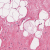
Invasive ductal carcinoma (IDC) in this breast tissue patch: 0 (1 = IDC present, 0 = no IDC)